Question: I am using an ExecuteReader to return the values of QuestionText when QuestionnaireID matches my query. (See Database Design)
However my problem is that when I run the project my ExecuteReader only returns the last value that was input. For example, if I was to create 3 questions (A,B,C) under the questionnaireID of 1. The ExecuteReader would return Question C only.
How can I return all values in the QuestionText collumn that have the same questionnaireID?

****.cs**
'''
public string GetQuestionName(int QuestionnaireID)
{
string returnvalue = string.Empty;
SqlCommand myCommand = new SqlCommand("GetQuestion", _productConn);
myCommand.CommandType = CommandType.StoredProcedure;
myCommand.Parameters.Add(new SqlParameter("@QUEST_ID", SqlDbType.Int));
myCommand.Parameters[0].Value = QuestionnaireID;
_productConn.Open();
SqlDataReader test = myCommand.ExecuteReader();
while (test.Read())
{
returnvalue = test.GetString(0);
}
_productConn.Close();
return returnvalue;
}
'''
'''
USE [devworks_oscar]
GO
/****** Object: StoredProcedure [hbo].[GetQuestion] Script Date: 11/12/2011 13:12:36 ******/
SET ANSI_NULLS ON
GO
SET QUOTED_IDENTIFIER ON
GO
ALTER PROCEDURE [hgomez].[GetQuestion]
(
@QUEST_ID int
)
AS
/*SET NOCOUNT ON;*/
SELECT QuestionText FROM [Questions] WHERE QuestionnaireID = @QUEST_ID
RETURN
'''
Thanks in advance.
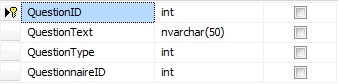
Answer: Your reader is returning all the values but the code -
'''
returnvalue = test.GetString(0);
'''
will keep overwriting the 'returnvalue' variable with the next value returned from the datareader so you will only be left with the last value.
You could create a list of strings -
'''
List<string> list = new List<string>();
'''
then add each value returned to the list -
'''
while (test.Read())
{
list.Add(test.GetString(0));
}
'''
then return the list from your function instead of a string.